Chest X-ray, PA view. Patient: 44 years old, sex M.
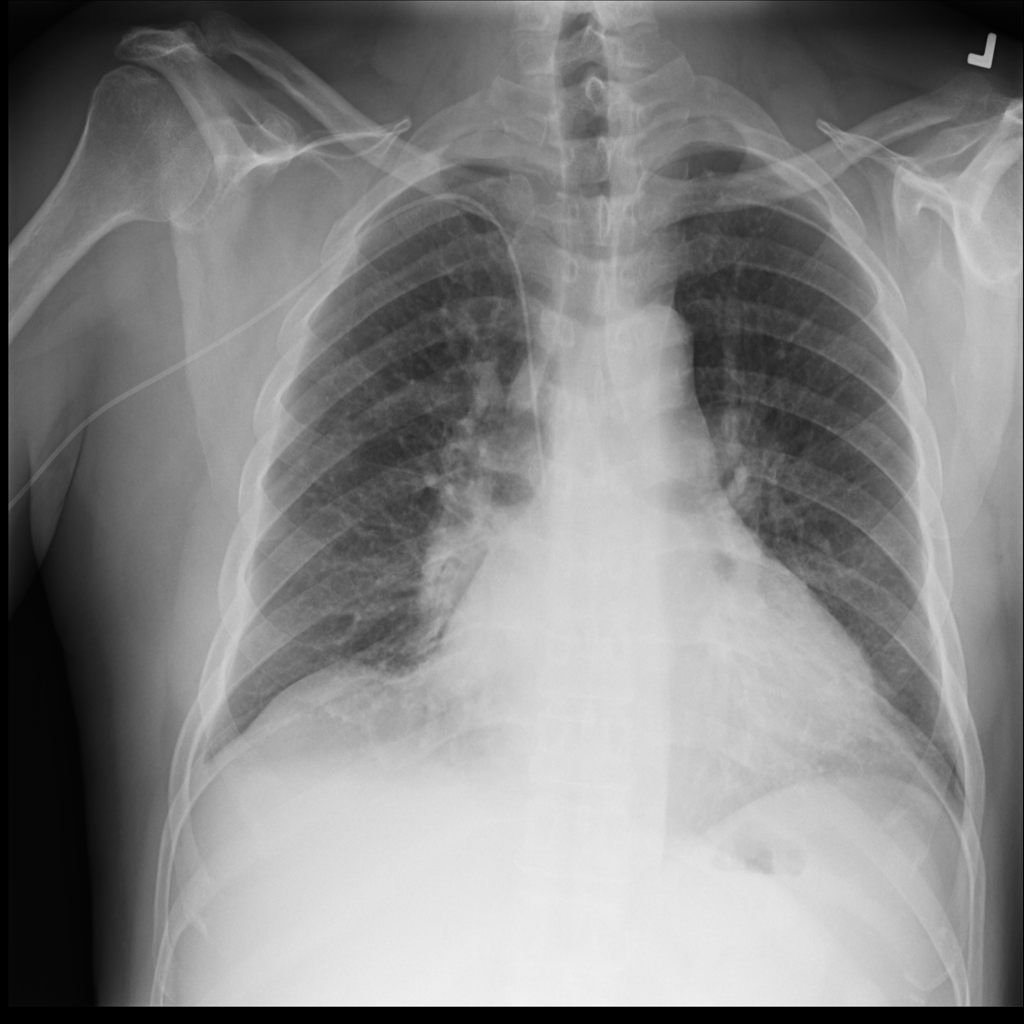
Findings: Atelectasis